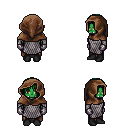
a pixel art fantasy rpg character, female body template, orc, green skin, chain mail, robe skirt, green plain hairstyle, cloth hood, metal gloves, black shoes, four views (front, back, left, right), 2x2 character sprite sheet, small pixel art, hard edges, no anti-aliasing